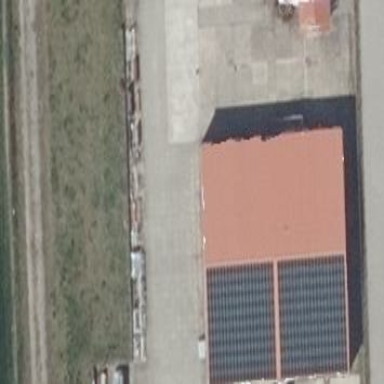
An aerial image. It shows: Commercial building.